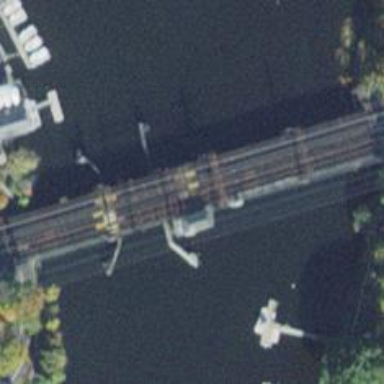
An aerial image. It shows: Bascule movable bridge with electrified rails and contact line.